Field crop: maize
Growth stage: 1
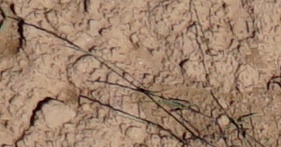
Species: lolium